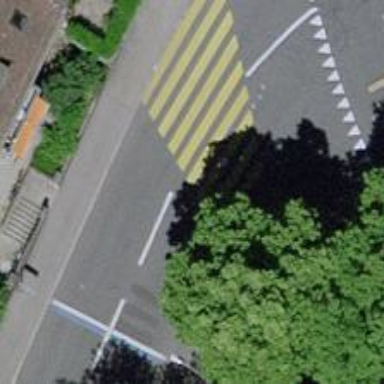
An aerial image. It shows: Kerb serving as barrier.